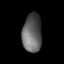
Tissue: lung
Cell type: Epithelial cells
Senescence score: 0.2303
Nuclear area (px): 727
Mean DAPI intensity: 97.263